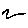
Label: zigzag